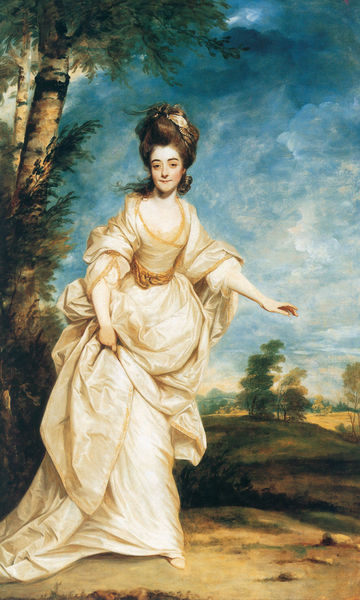
Titel: Diana Sackville
Künstler: Sir Joshua Reynolds
Institution: California, San Marino, Huntington Art Collections
Schlagwörter: baum, blau, blätter, fuß, himmel, weiß, wolken, bäume, grün, landschaft, mädchen, sand, äste, braun, frau, frisur, geste, hell, kleid, mund, schwarz, stirn, dame, gras, gürtel, weg, wiese, beige, rock, arm, barock, stein, steine, portrait, birke, dämmerung, erde, horizont, hügel, natur, weite, zweige, busch, gebüsch, schlank, boden, gold, haare, kontrast, lippen, schön, seide, wald, perücke, aussicht, schleppe, creme, stimmung, faltenwurf, hochsteckfrisur, kontrapost, lichtung, höfisch, barok, prunkvoll, büshce, fraumädchen